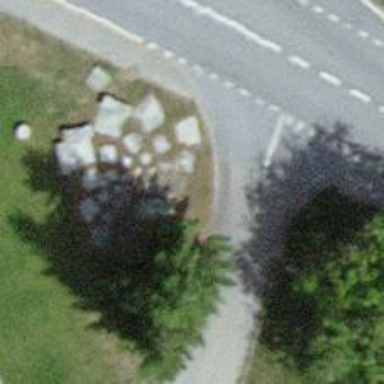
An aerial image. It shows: Memorial site with historic significance.